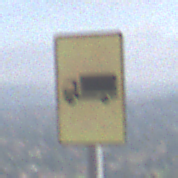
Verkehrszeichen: KFZZulaessigeGesamtmasse3Komma5TOhnePfeilsymbol
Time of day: Midday
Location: Outdoor (Nature)
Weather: PartlyCloudy
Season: NotSpecified
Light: Natural